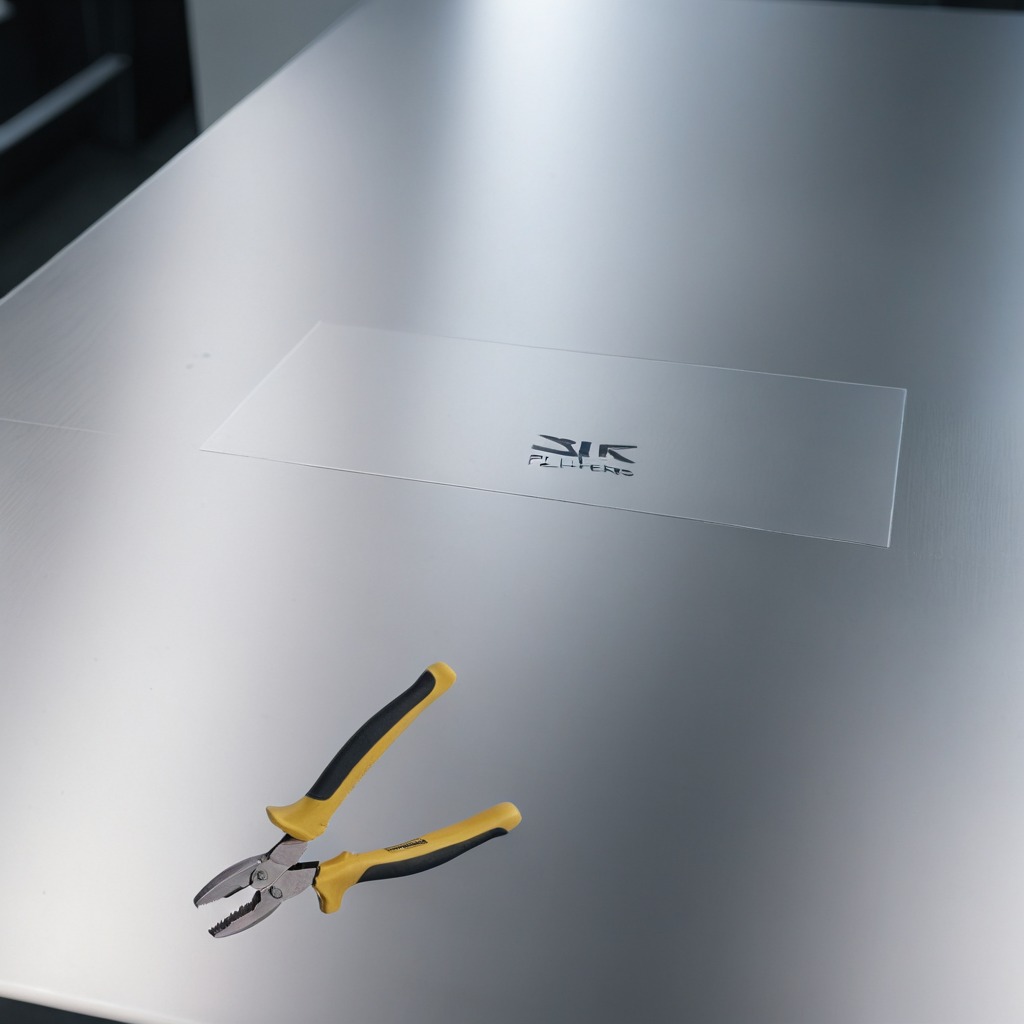
A plier is lying on a stainless steel table in a high-end prototyping lab.